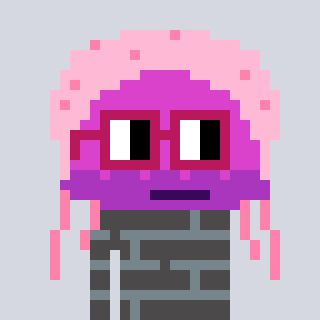
a pixel art character with square dark red glasses, a jellyfish-shaped head and a grayscale-colored body on a cool background